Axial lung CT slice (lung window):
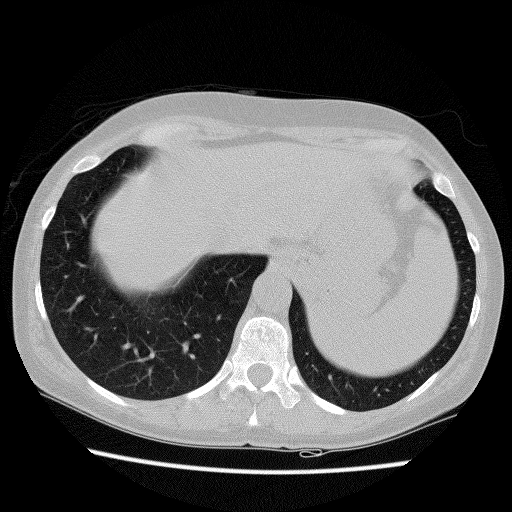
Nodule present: no